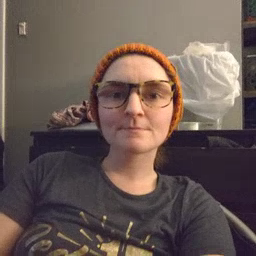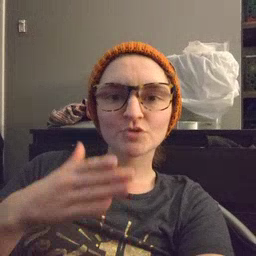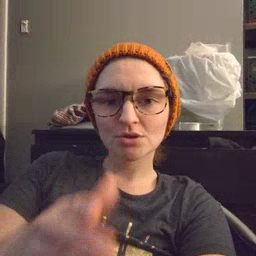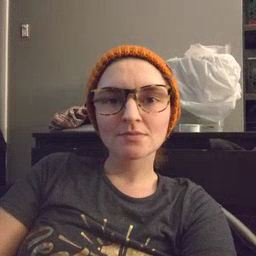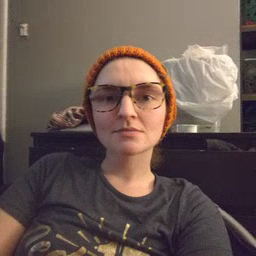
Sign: fish